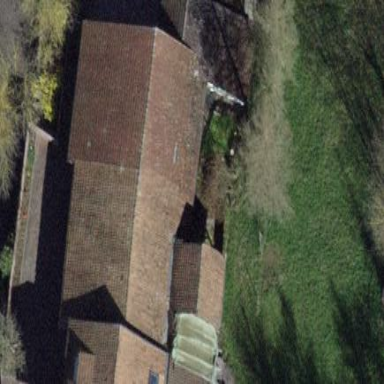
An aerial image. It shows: Building with tiled roof.